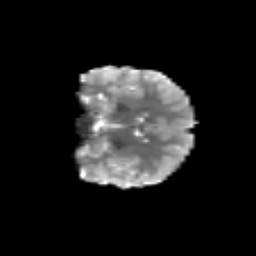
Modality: T2w
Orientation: coronal
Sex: female
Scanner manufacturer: siemens
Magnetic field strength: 3 T
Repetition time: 5 s
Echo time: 0.071 s